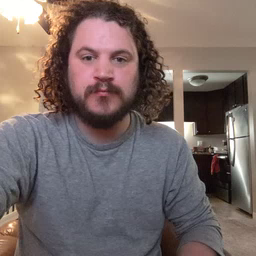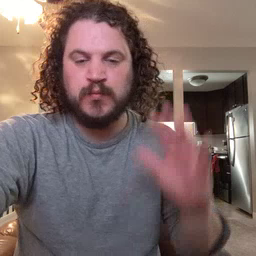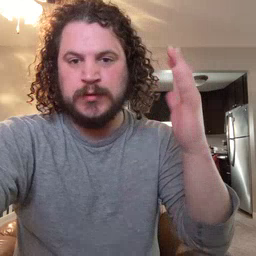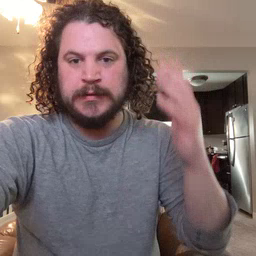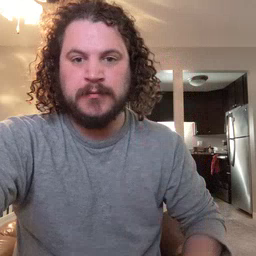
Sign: tree